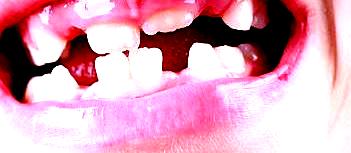
Condition: hypodontia